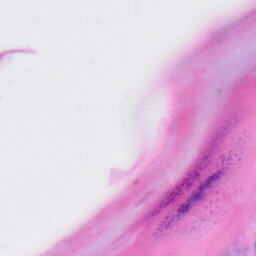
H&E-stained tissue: Skin